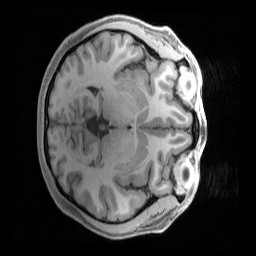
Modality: T1w
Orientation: axial
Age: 28
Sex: female
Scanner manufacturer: siemens
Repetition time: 2.4 s
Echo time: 0.00231 s